Chest X-ray. View position: AP
Patient age: 51
Patient sex: F
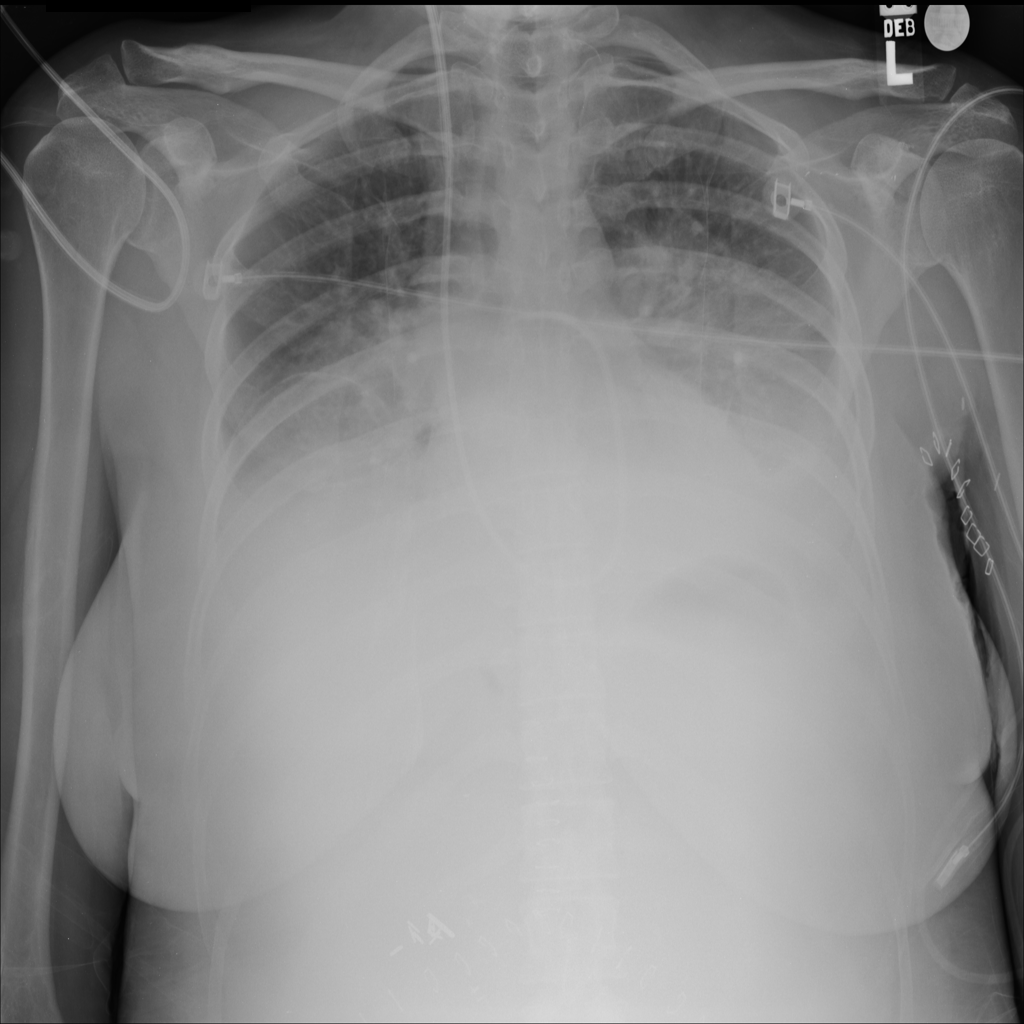
Finding: Pneumothorax